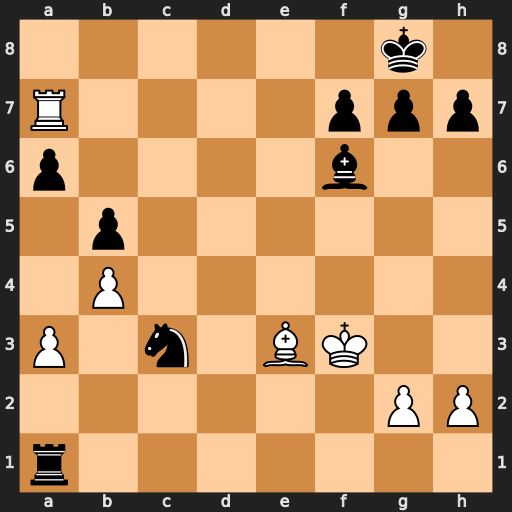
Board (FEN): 6k1/R4ppp/p4b2/1p6/1P6/P1n1BK2/6PP/r7
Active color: w
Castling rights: -
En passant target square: -
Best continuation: Ra8+ Bd8 Rxd8#